Field crop: tomato
Growth stage: 2
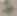
Species: solanum